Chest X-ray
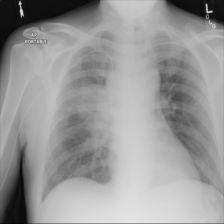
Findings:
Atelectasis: negative
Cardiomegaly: negative
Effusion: negative
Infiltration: negative
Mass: positive
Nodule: negative
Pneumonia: negative
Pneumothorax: negative
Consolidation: negative
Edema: negative
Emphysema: negative
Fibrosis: negative
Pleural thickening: negative
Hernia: negative